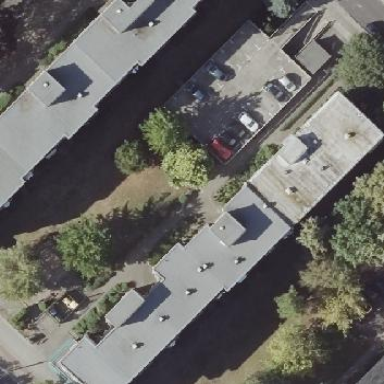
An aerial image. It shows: Building with apartments and flat roof.